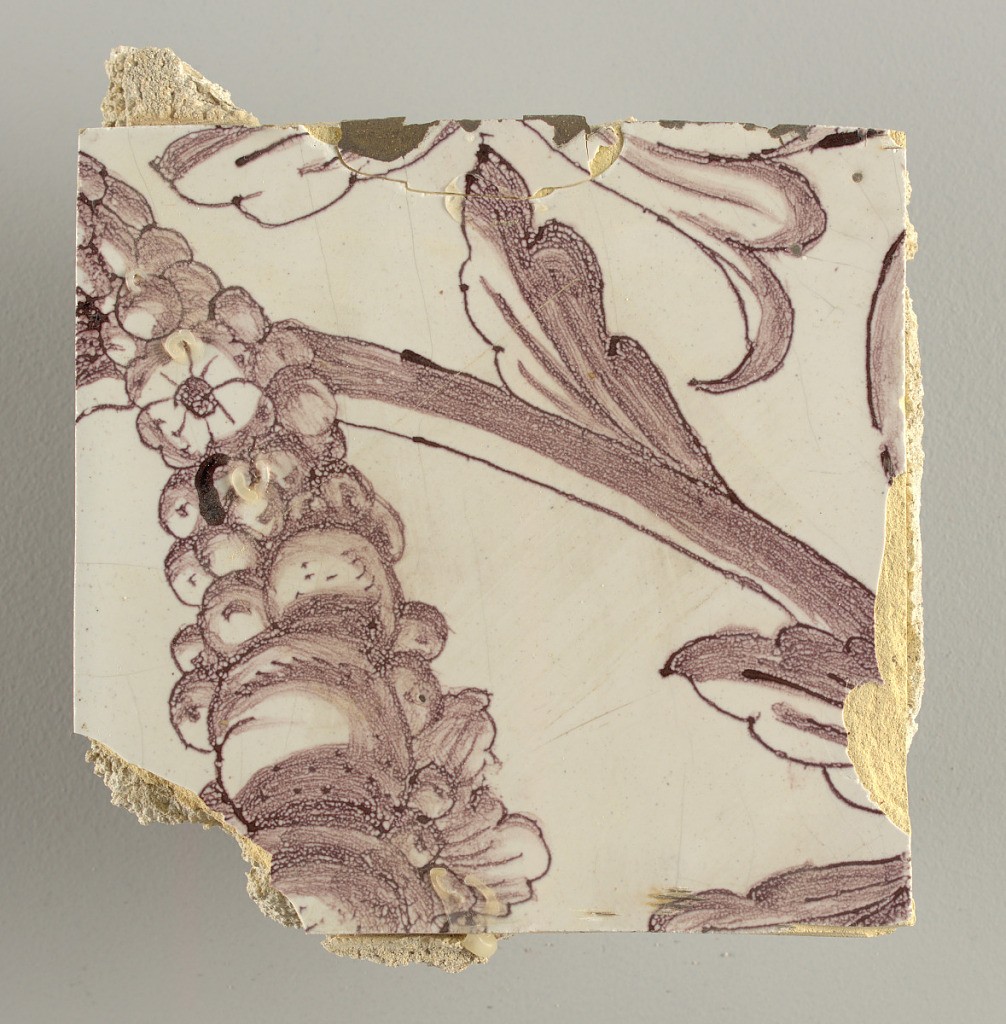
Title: Wall facing
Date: ca. 1725
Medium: Tin-glazed earthenware, underglaze
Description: Horizontal rectangle.  Thirty-seven tiles wide and twenty-one high with opening for door or window nineteen and one-half tiles high and twelve wide.  To left and right of opening, centered canopy above. Left, woman representing Hope, right, a sculputure urn.  Centered above opening, a mascaron.  Arabesque design of foliage.